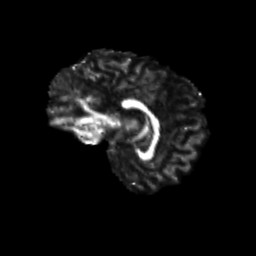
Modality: FA
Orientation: sagittal
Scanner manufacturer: siemens
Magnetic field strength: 3 T
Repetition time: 9.2 s
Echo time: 0.084 s